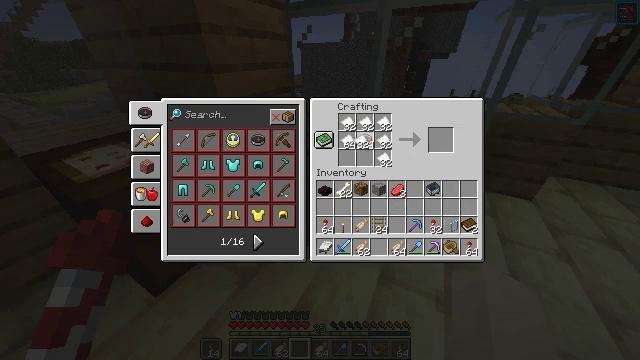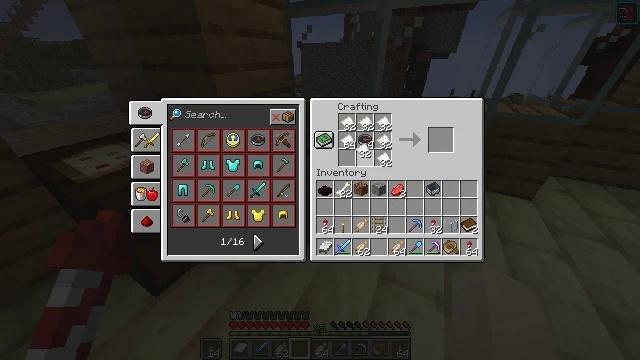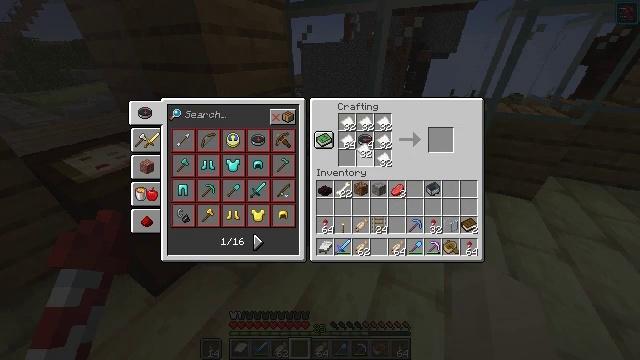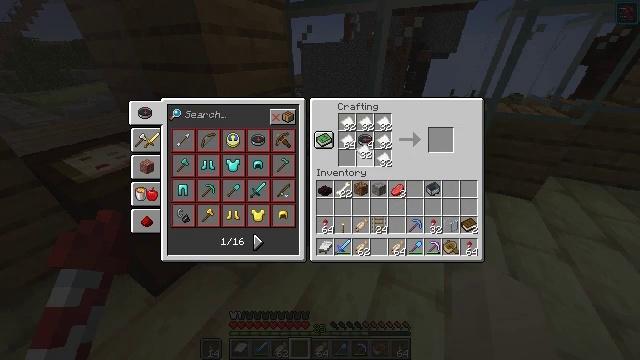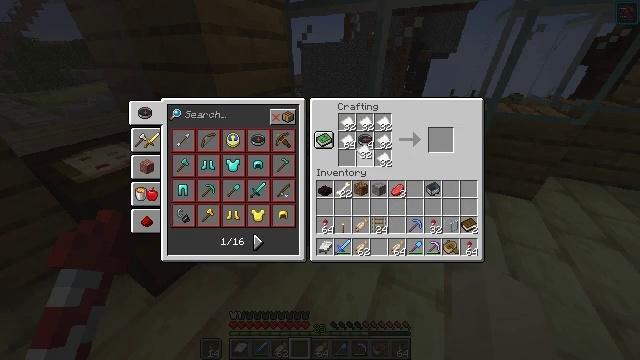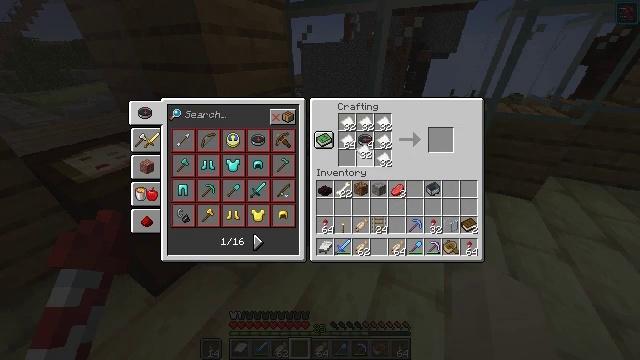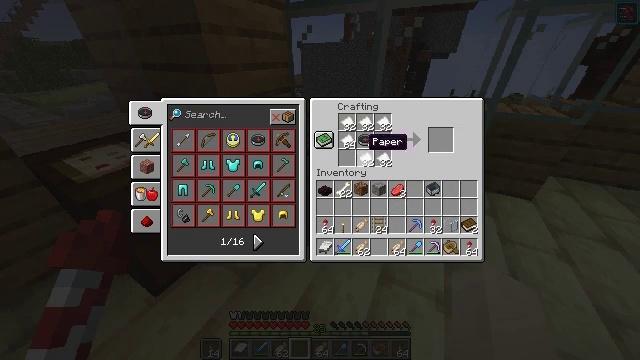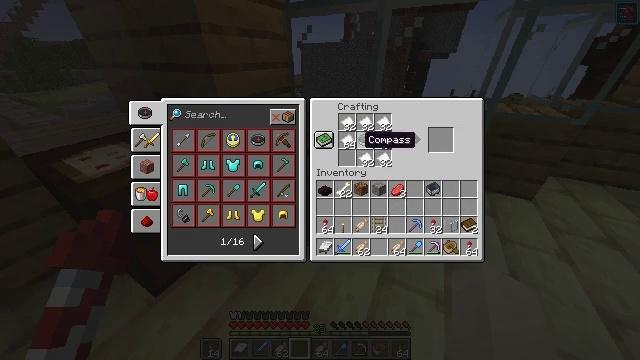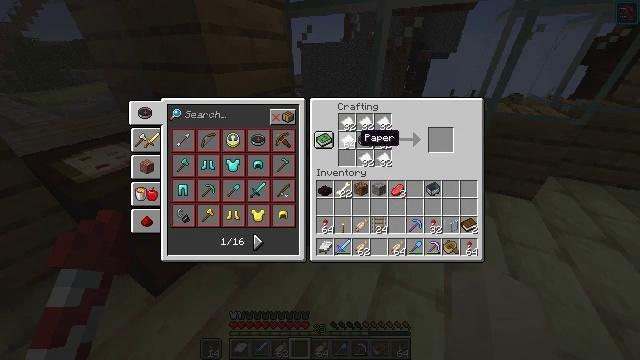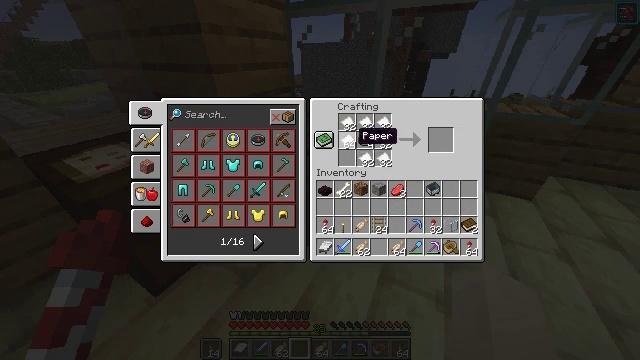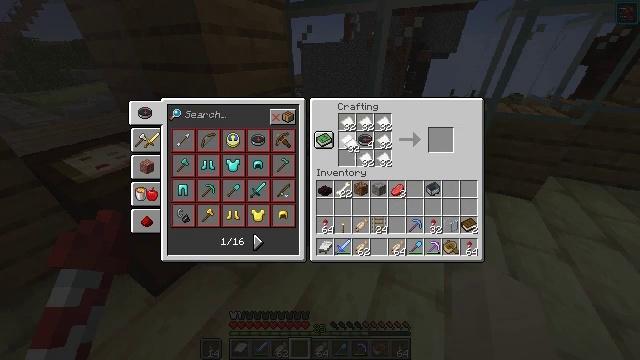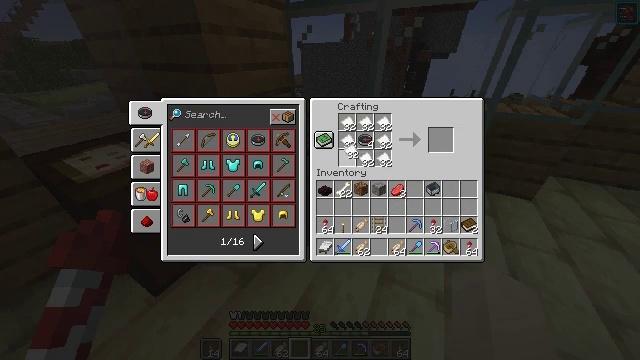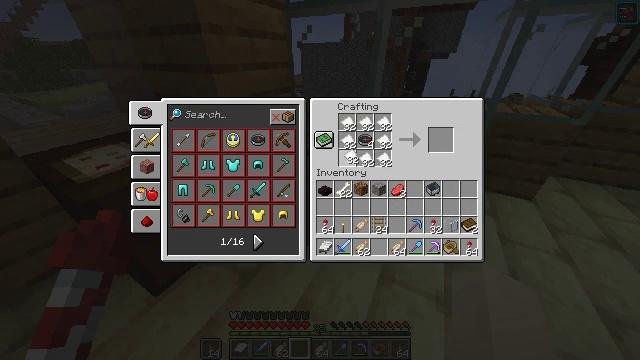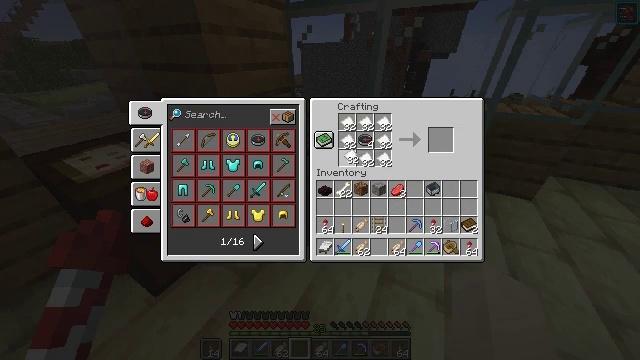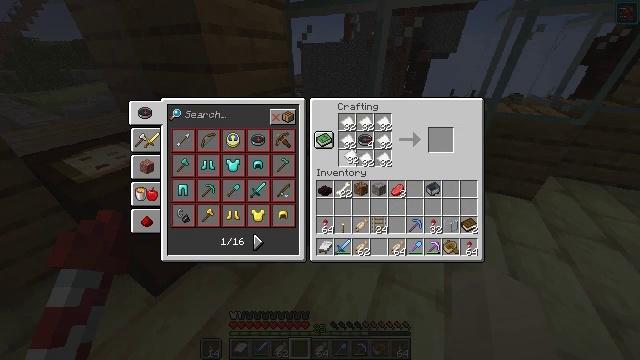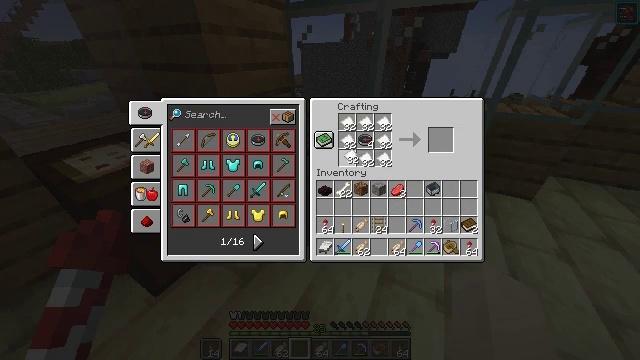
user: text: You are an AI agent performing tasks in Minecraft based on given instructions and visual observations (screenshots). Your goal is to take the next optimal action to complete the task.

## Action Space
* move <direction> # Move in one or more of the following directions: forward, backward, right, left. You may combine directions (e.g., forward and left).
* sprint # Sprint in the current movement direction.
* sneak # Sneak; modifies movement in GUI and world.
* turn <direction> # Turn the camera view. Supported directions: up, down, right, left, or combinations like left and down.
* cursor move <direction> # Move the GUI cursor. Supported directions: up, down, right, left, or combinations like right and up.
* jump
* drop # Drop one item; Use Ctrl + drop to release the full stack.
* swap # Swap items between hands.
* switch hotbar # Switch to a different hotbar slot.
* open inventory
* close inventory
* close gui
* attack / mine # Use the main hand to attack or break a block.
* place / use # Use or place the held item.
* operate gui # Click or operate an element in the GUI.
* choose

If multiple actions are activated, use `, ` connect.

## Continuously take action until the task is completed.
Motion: motion action
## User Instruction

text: Use a compass and some paper to craft a map.
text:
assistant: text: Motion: cursor move down
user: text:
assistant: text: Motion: no_op
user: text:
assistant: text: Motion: no_op
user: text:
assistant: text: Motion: operate gui
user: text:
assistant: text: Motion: operate gui
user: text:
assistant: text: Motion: no_op
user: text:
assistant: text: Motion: no_op
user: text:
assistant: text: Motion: no_op
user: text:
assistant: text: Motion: no_op
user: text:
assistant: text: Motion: choose
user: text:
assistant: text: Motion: choose
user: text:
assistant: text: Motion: no_op
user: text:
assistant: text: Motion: no_op
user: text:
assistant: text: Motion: operate gui
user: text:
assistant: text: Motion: operate gui
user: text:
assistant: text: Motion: no_op
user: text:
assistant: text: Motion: no_op
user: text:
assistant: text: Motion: cursor move right
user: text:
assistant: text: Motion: sneak, cursor move right
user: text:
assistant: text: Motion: sneak, cursor move right
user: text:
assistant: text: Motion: sneak, cursor move right and up
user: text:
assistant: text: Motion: sneak
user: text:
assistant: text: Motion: sneak
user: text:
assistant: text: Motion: sneak
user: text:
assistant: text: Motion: sneak, cursor move left
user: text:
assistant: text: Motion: sneak
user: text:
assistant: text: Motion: sneak
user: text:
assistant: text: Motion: sneak
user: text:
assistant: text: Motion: sneak
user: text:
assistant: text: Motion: sneak